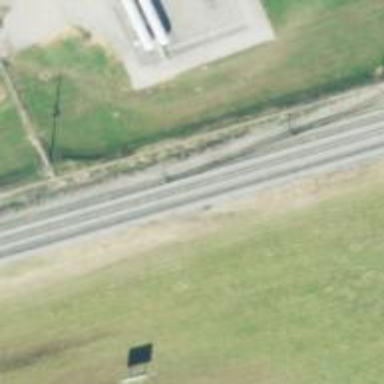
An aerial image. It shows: Railway siding for service.